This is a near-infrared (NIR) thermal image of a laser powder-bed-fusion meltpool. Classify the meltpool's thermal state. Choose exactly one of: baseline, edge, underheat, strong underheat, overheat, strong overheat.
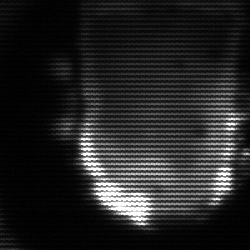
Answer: baseline